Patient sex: M
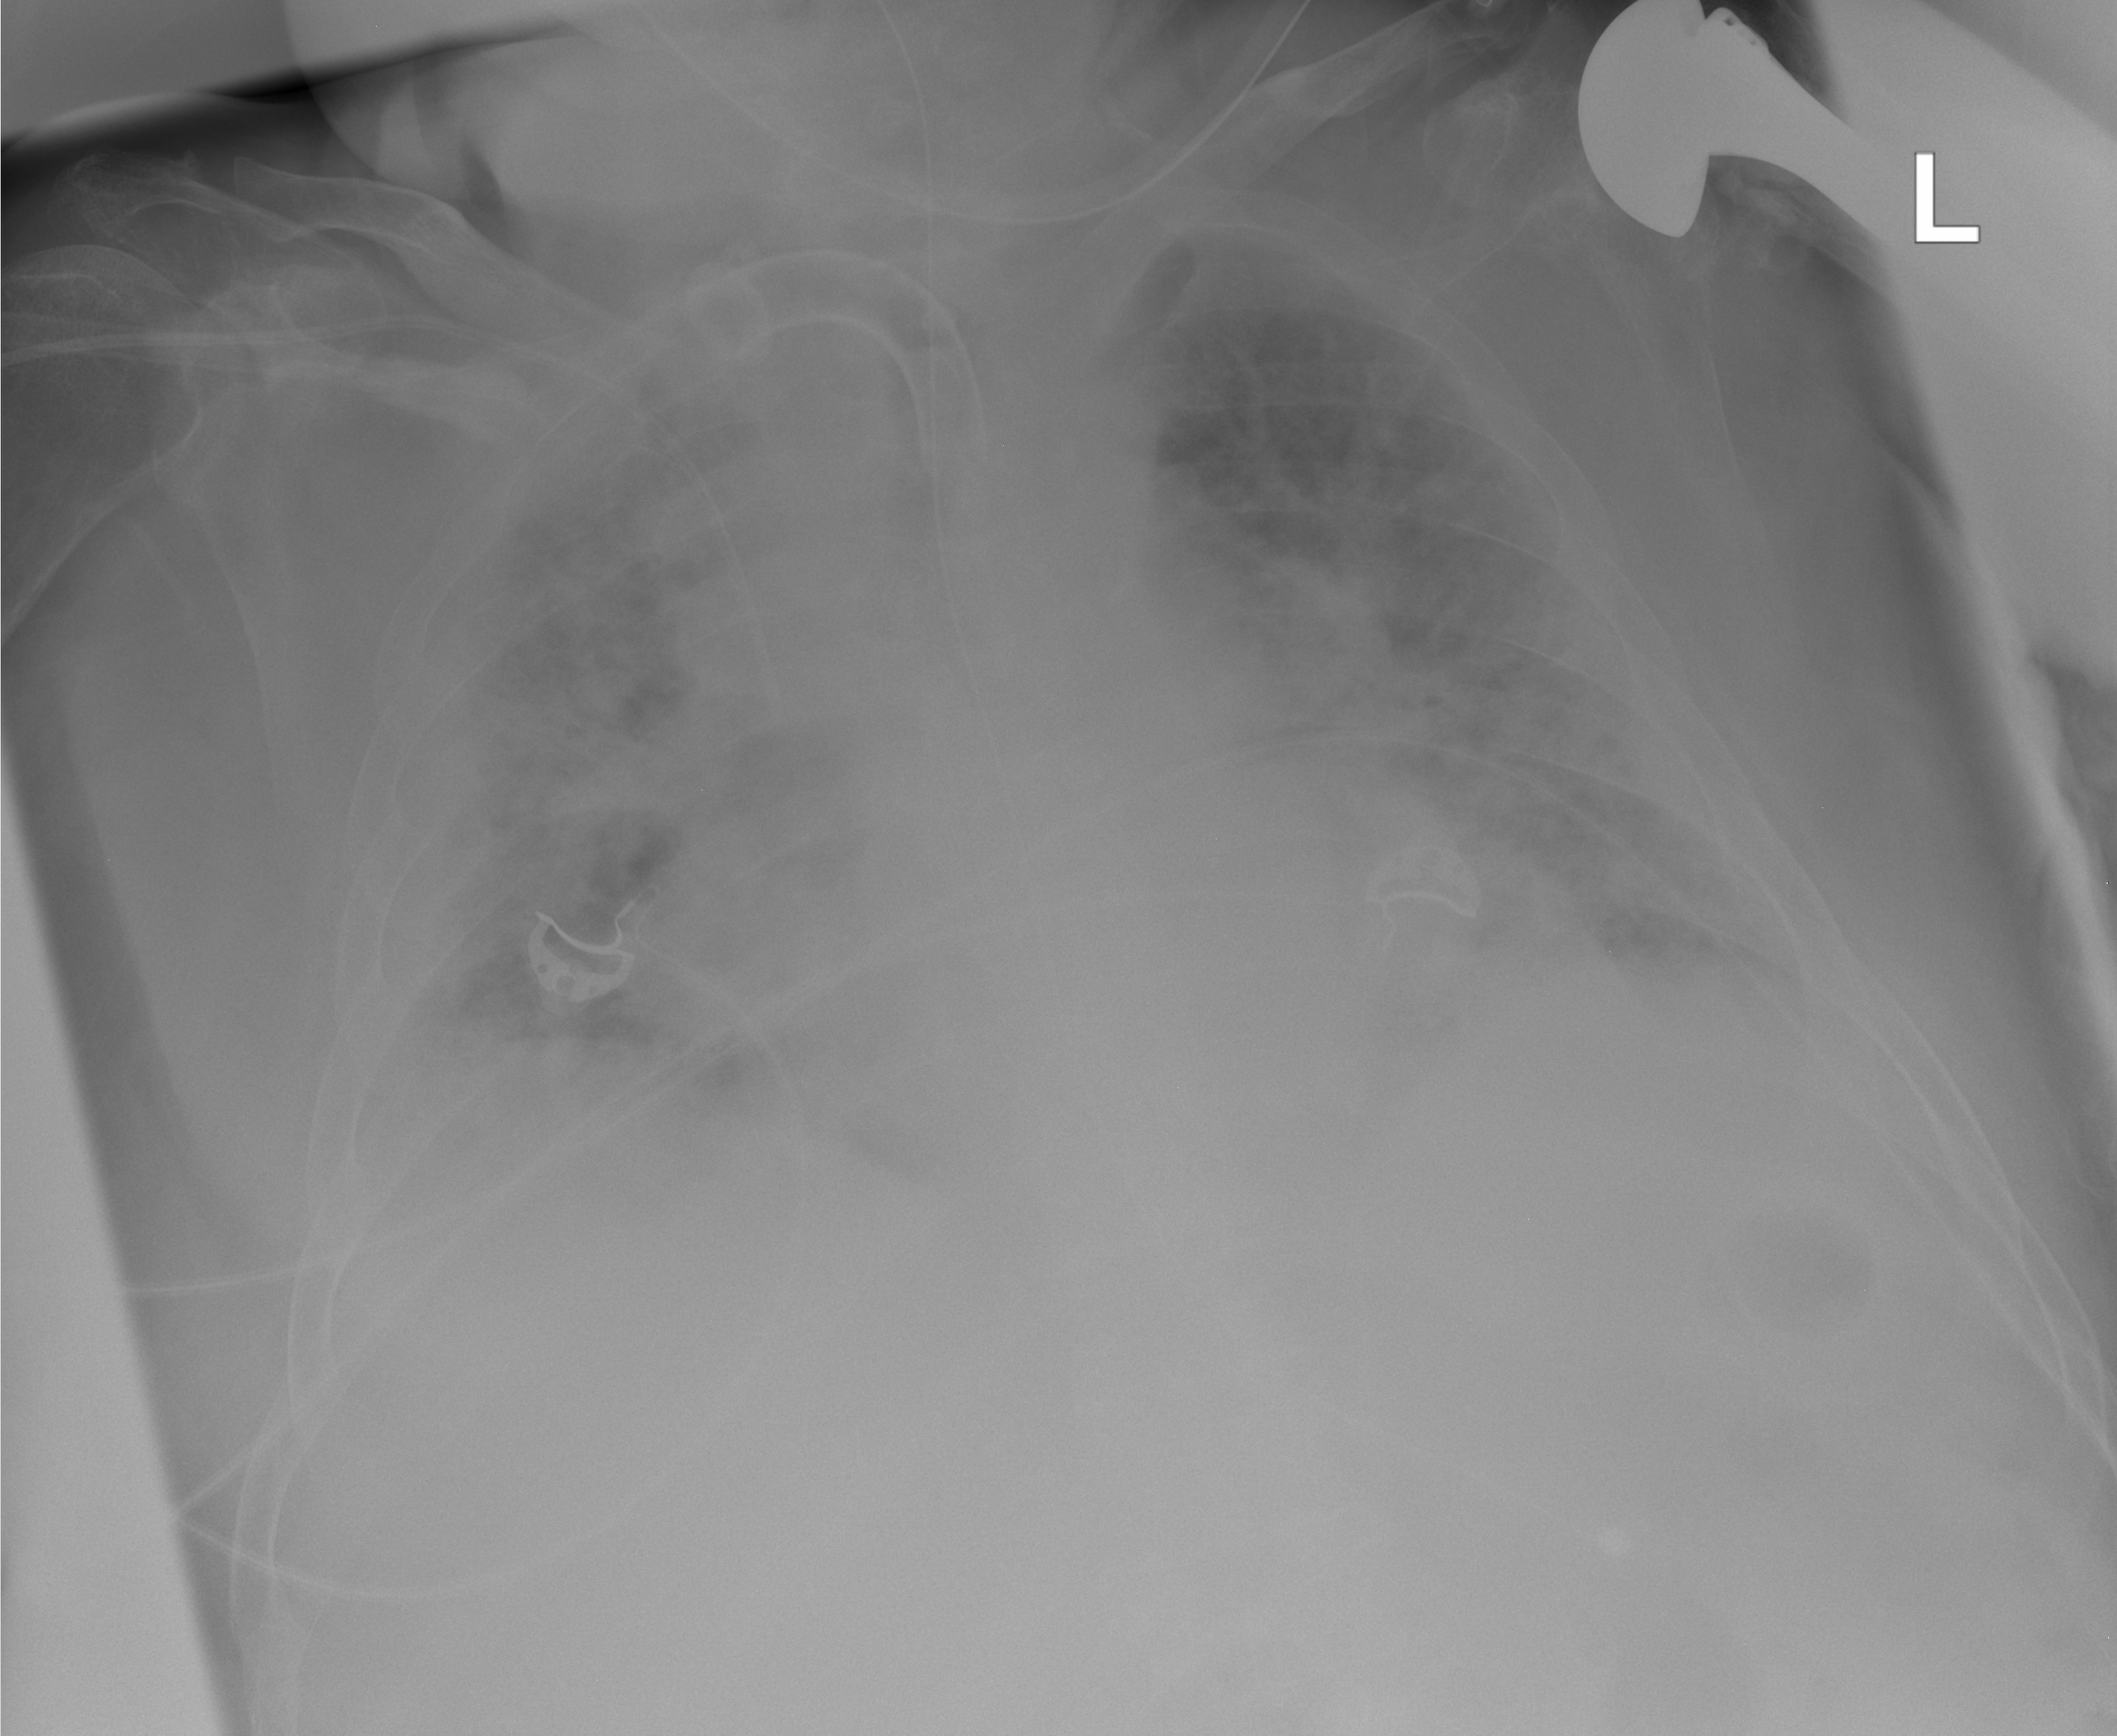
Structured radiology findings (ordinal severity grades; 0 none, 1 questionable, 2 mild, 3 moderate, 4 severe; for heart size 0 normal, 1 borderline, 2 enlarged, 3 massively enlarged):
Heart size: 2
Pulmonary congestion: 3
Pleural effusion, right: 3
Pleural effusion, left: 2
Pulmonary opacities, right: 3
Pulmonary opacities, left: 3
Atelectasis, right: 2
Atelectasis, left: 2